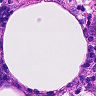
Metastatic tissue present: no